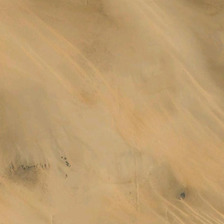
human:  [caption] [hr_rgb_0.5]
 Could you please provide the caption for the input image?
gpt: it is a large piece of yellow desert .

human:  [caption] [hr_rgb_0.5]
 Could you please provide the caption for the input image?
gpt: it is a large piece of yellow desert .

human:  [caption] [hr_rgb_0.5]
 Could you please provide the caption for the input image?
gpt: it is a large piece of yellow desert .

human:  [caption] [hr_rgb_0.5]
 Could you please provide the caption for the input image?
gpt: it is a large piece of yellow desert .

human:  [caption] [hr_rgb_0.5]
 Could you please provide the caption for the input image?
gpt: it is a large piece of yellow desert .